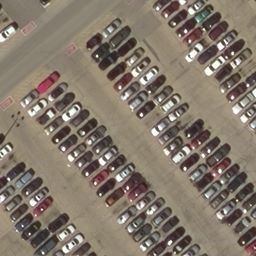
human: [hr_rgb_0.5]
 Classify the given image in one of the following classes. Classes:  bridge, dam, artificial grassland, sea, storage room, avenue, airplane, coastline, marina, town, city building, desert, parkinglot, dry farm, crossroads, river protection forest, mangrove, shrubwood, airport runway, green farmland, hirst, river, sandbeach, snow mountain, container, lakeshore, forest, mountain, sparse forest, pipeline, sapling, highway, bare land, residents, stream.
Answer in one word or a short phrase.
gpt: parkinglot